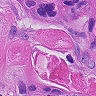
Metastatic tissue present: yes